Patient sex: M
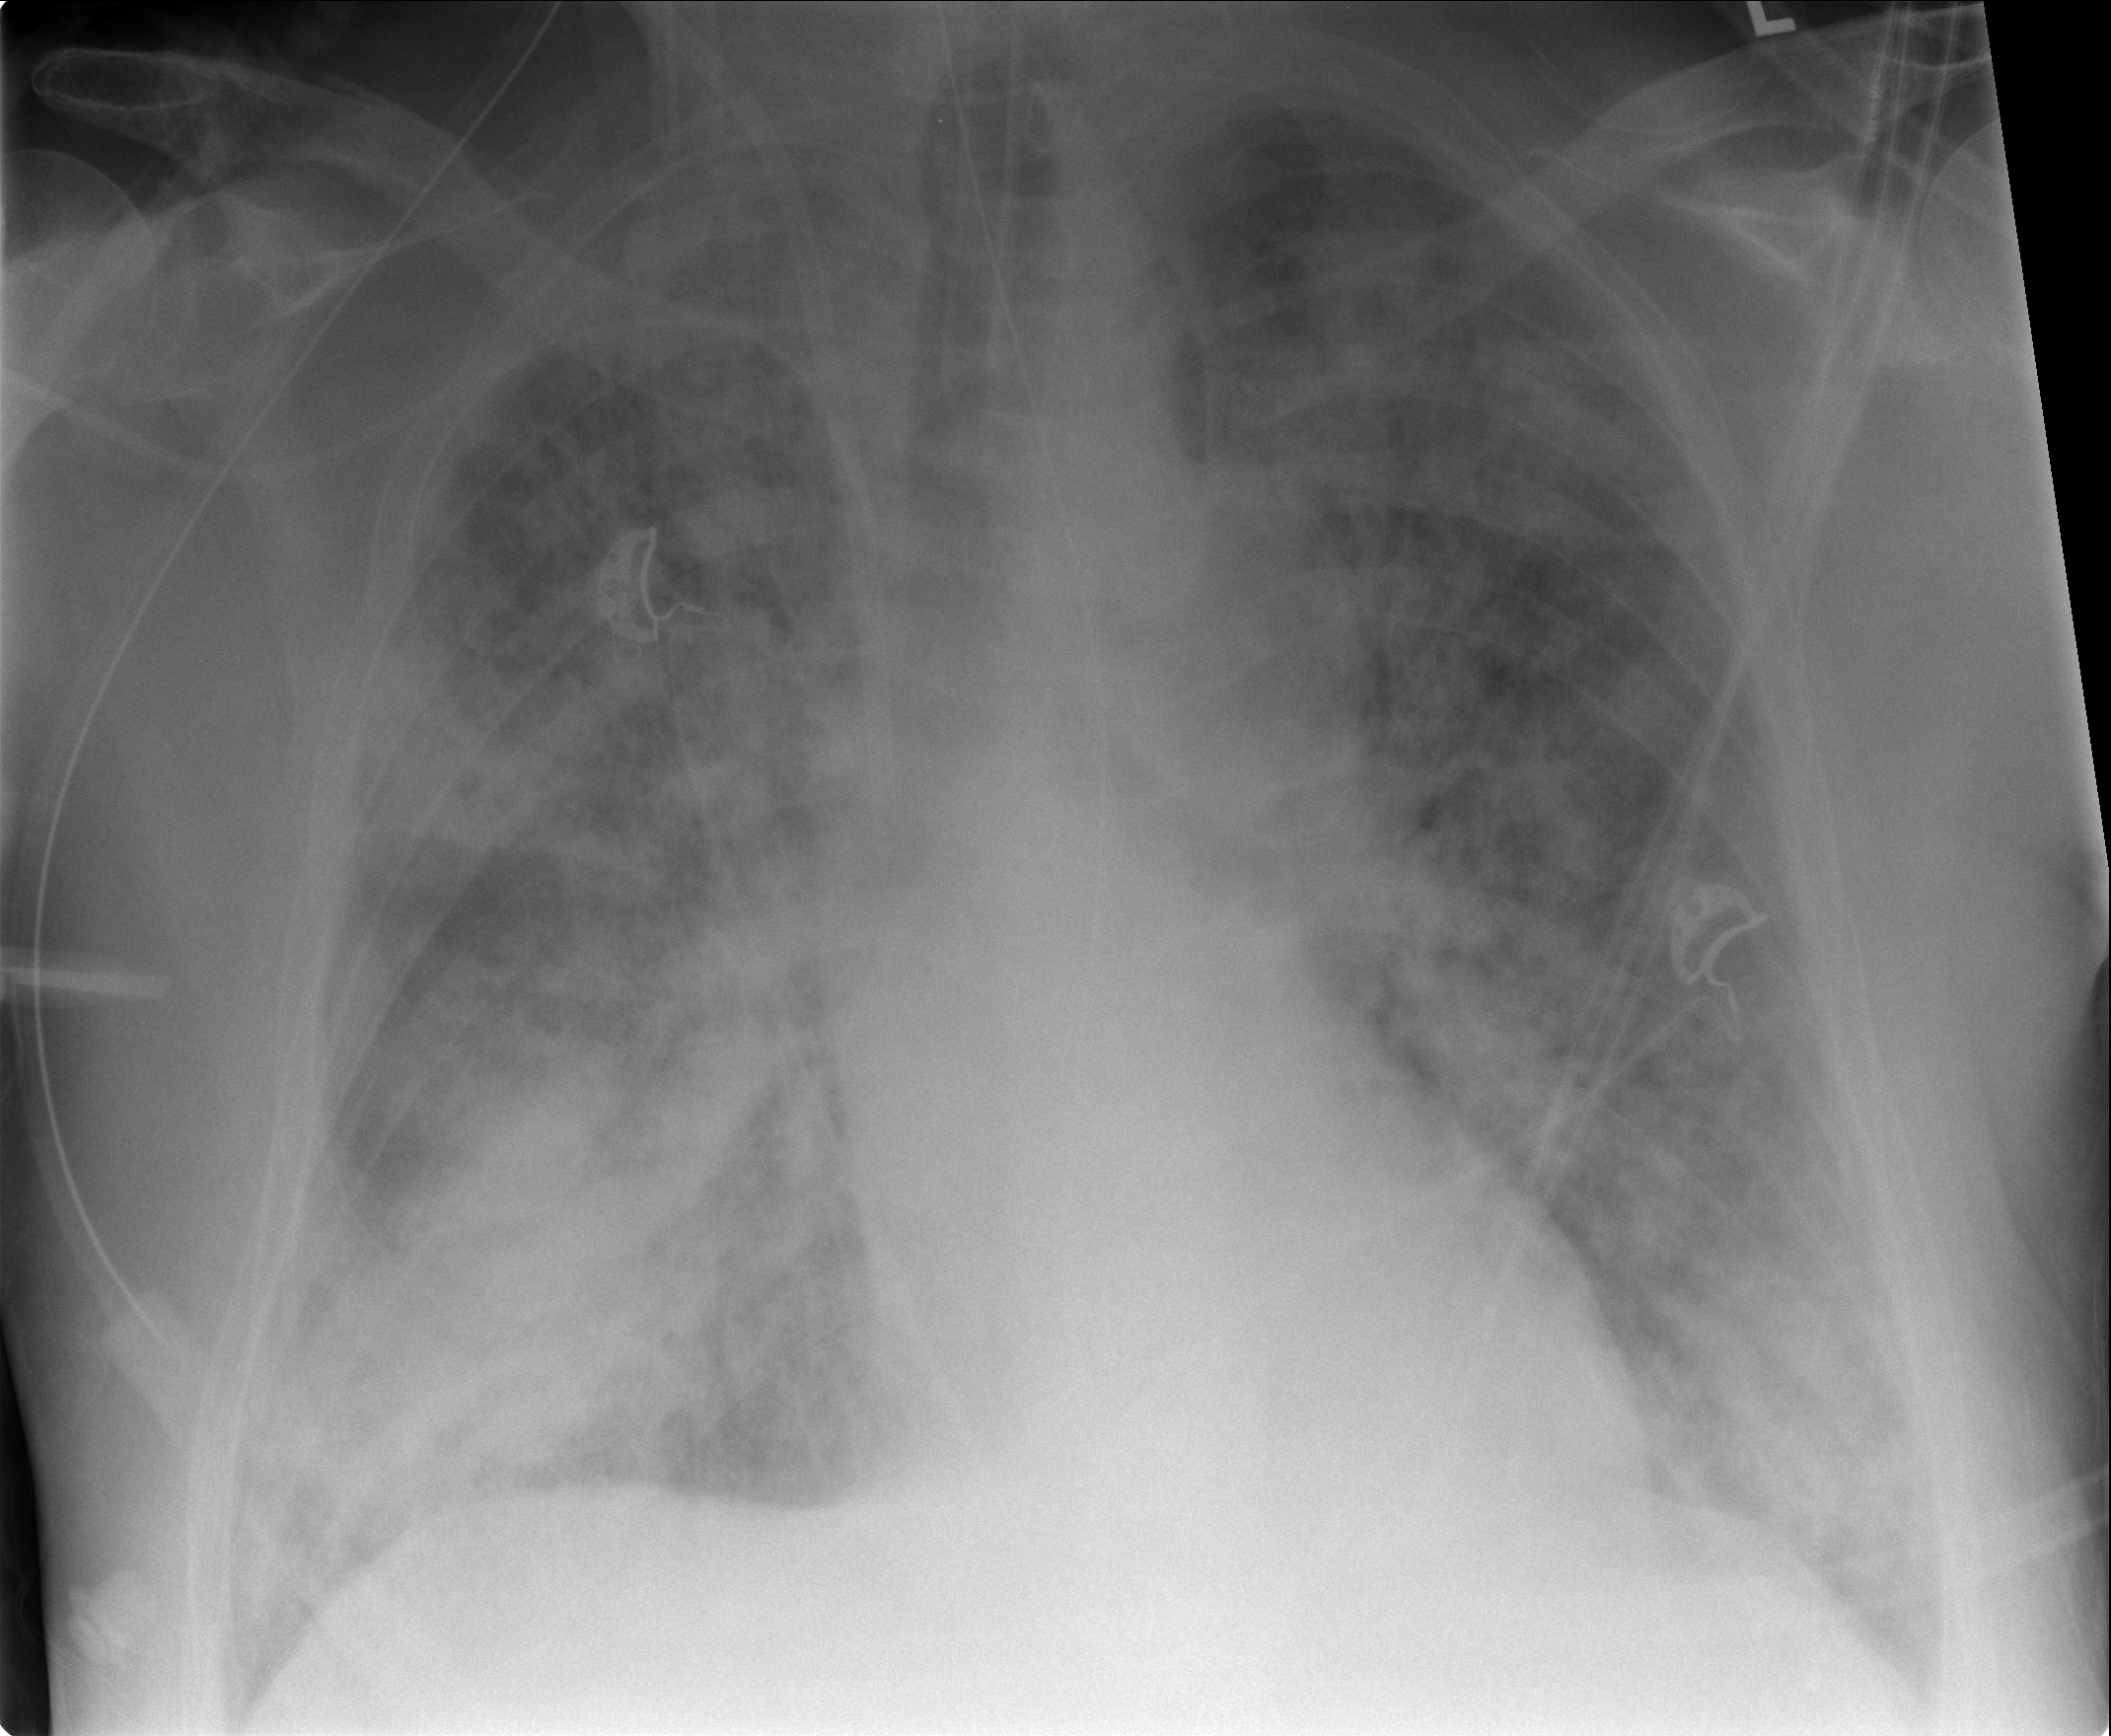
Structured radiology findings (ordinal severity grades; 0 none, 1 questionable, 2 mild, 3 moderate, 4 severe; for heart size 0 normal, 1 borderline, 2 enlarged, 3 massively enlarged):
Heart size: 1
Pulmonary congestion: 4
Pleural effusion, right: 0
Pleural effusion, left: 0
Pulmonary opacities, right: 4
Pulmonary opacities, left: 4
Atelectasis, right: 4
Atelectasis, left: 3